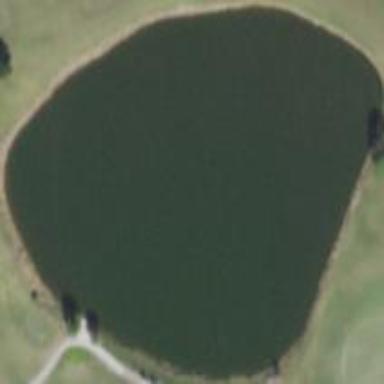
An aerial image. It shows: Water hazard in golf course. The hazard is natural water feature.